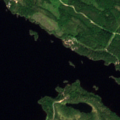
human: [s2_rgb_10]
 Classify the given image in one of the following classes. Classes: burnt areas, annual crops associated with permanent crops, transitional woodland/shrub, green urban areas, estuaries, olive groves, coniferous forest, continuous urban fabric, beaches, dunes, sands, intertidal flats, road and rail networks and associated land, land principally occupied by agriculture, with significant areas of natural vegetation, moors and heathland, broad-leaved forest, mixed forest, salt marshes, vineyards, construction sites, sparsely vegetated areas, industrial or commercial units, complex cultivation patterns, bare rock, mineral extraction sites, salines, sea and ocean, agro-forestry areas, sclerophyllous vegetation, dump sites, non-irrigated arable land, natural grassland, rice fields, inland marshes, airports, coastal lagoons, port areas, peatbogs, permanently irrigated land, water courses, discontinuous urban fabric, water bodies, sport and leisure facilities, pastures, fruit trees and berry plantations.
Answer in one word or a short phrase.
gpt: coniferous forest, mixed forest, water bodies